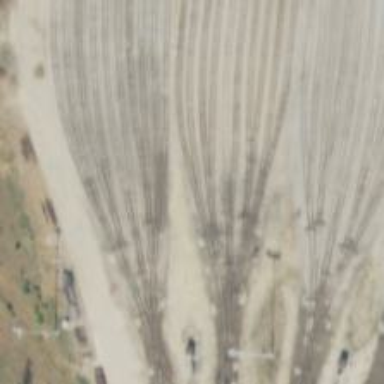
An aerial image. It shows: Abandoned railway yard.